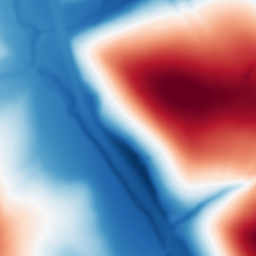
Category: multiscale
Decomposition family: dog_multiscale
Decomposition parameters: sigma_ratio: 2
n_scales: 6
base_sigma: 2
Upsampling method: quadratic
Upsampling parameters: scale: 4
Upsampling scale: 4